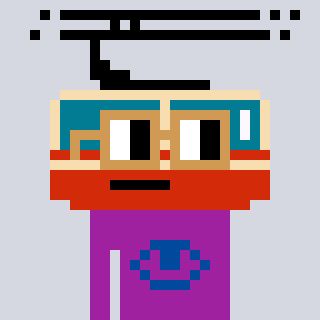
a pixel art character with square brown glasses, a tram wagon-shaped head and a magenta-colored body on a cool background